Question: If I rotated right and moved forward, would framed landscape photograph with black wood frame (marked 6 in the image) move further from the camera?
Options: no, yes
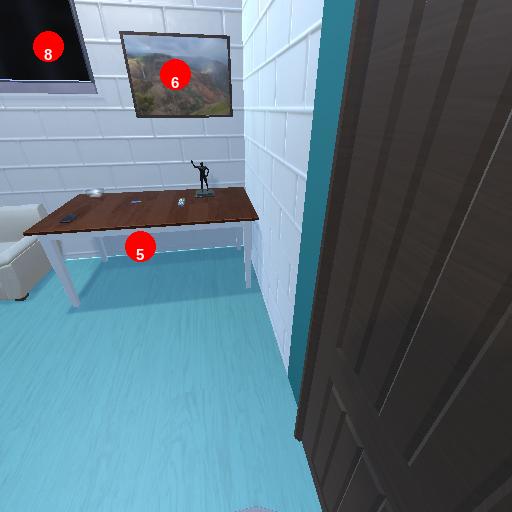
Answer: no